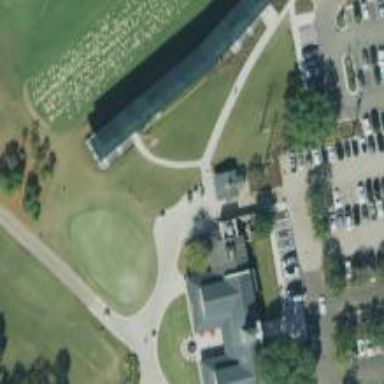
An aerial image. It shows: Golf cartpath that is also road path.